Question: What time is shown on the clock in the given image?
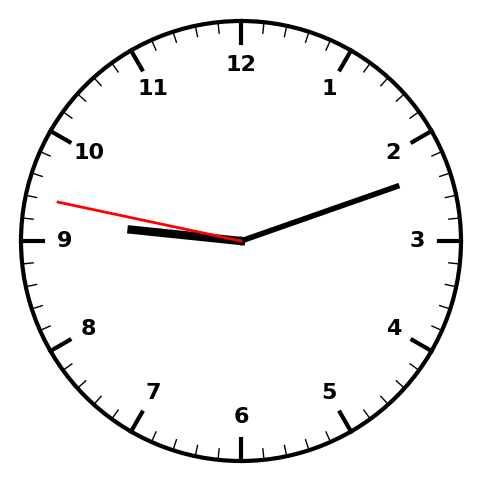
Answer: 09:11:47